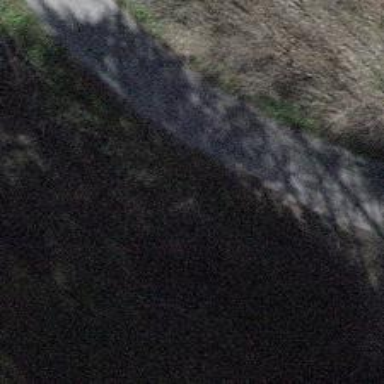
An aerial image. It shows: Culvert tunnel under ditch.